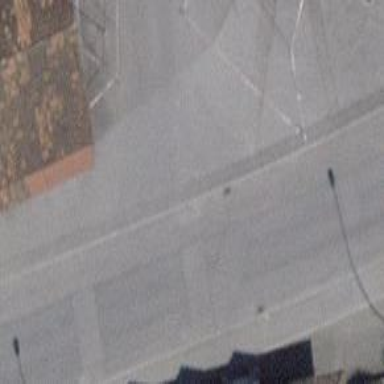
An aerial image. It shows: Street-side parking area.